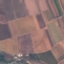
Land use / land cover: PermanentCrop